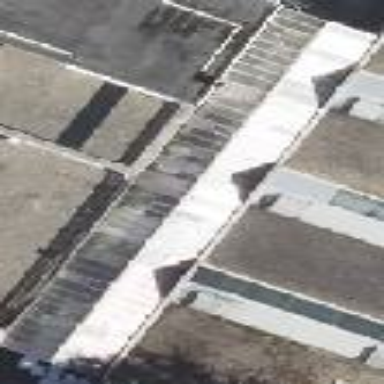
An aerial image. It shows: Close-up view of roof of building.